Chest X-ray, PA view. Patient: 32 years old, sex M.
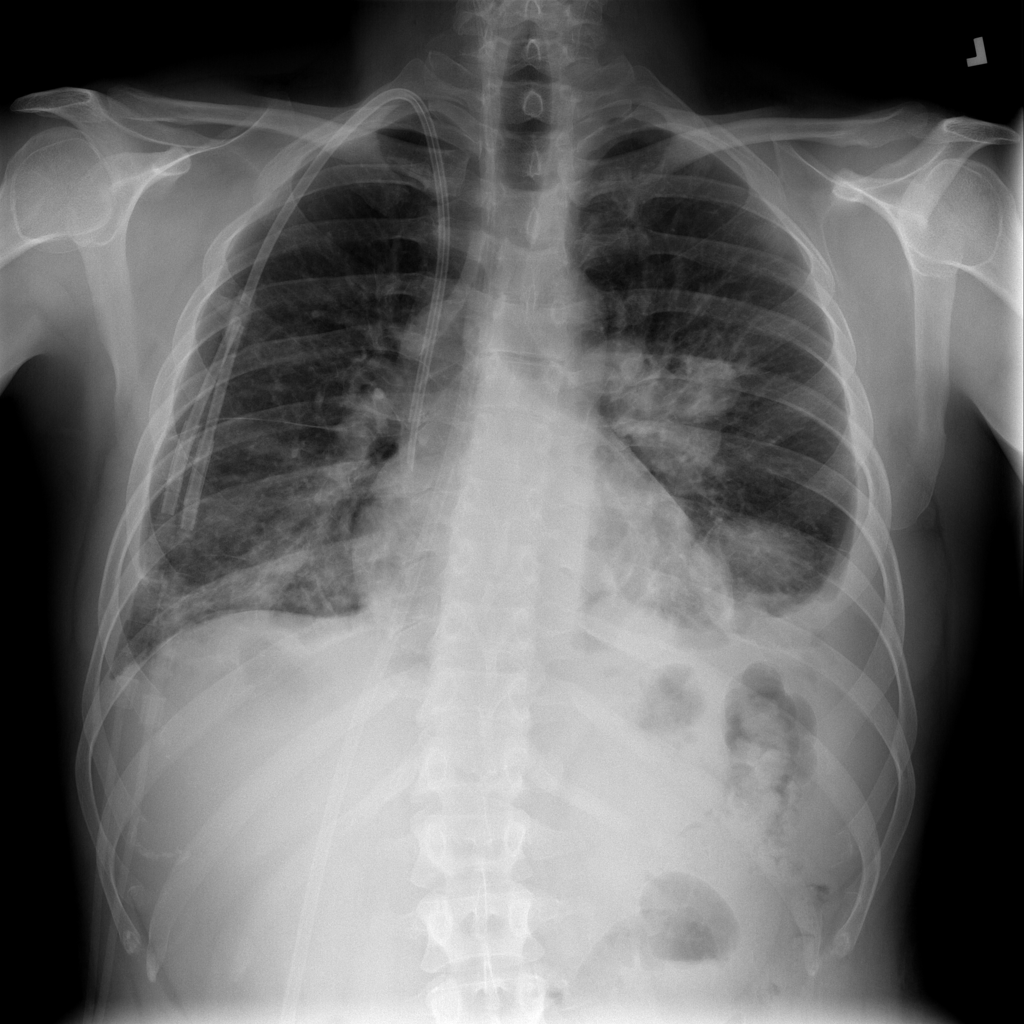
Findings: Effusion, Infiltration, Nodule